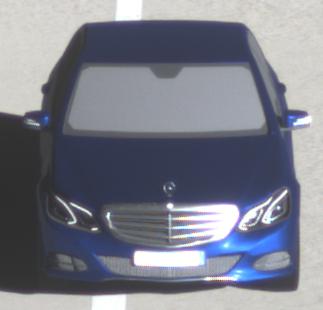
Make: Mercedes-Benz
Model: E 200
Detailed model: E-Class (212) Limousine
Model produced from: 2013/04
Model produced until: 2015/10
Doors: 4
Color: blue
Road condition: dry road
Daytime: morning or afternoon
Contrast: high contrast